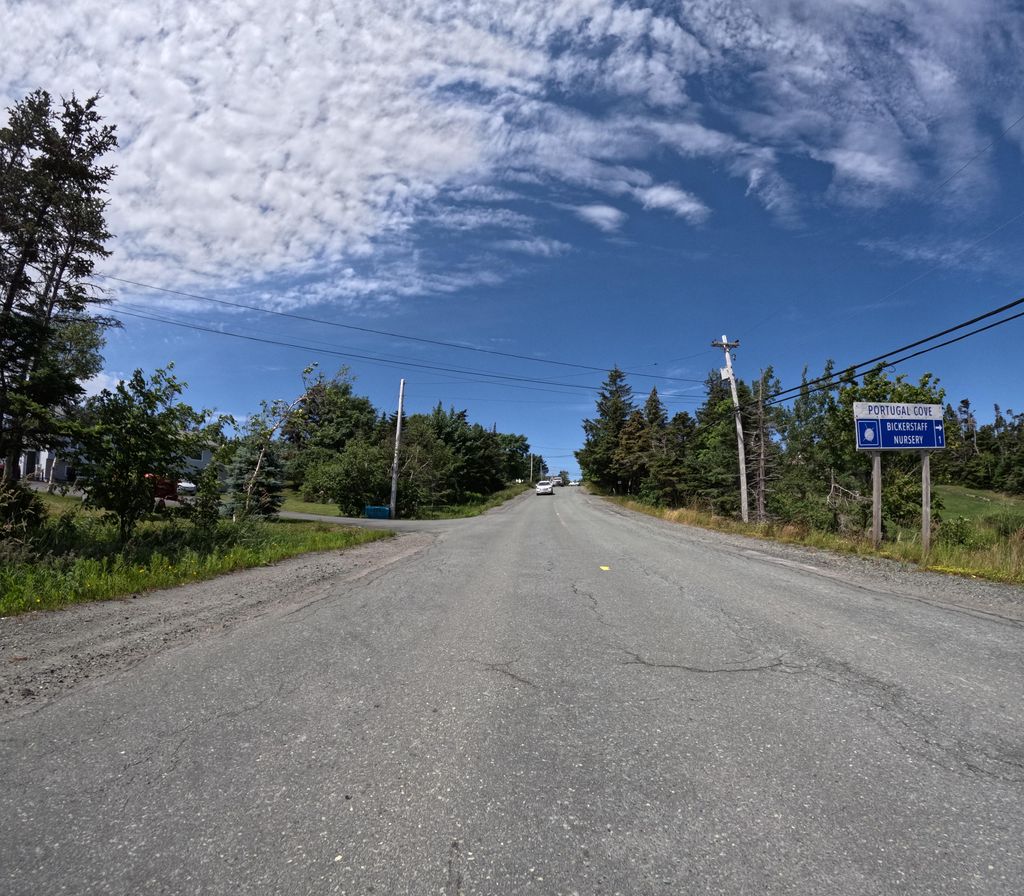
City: st_johns